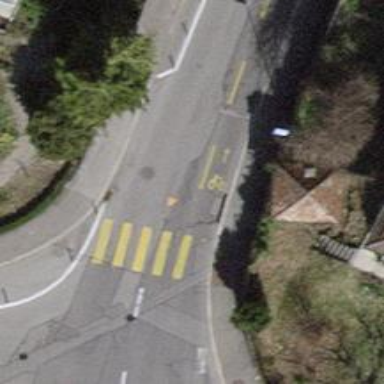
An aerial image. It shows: Uncontrolled road crossing.